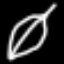
Label: leaf